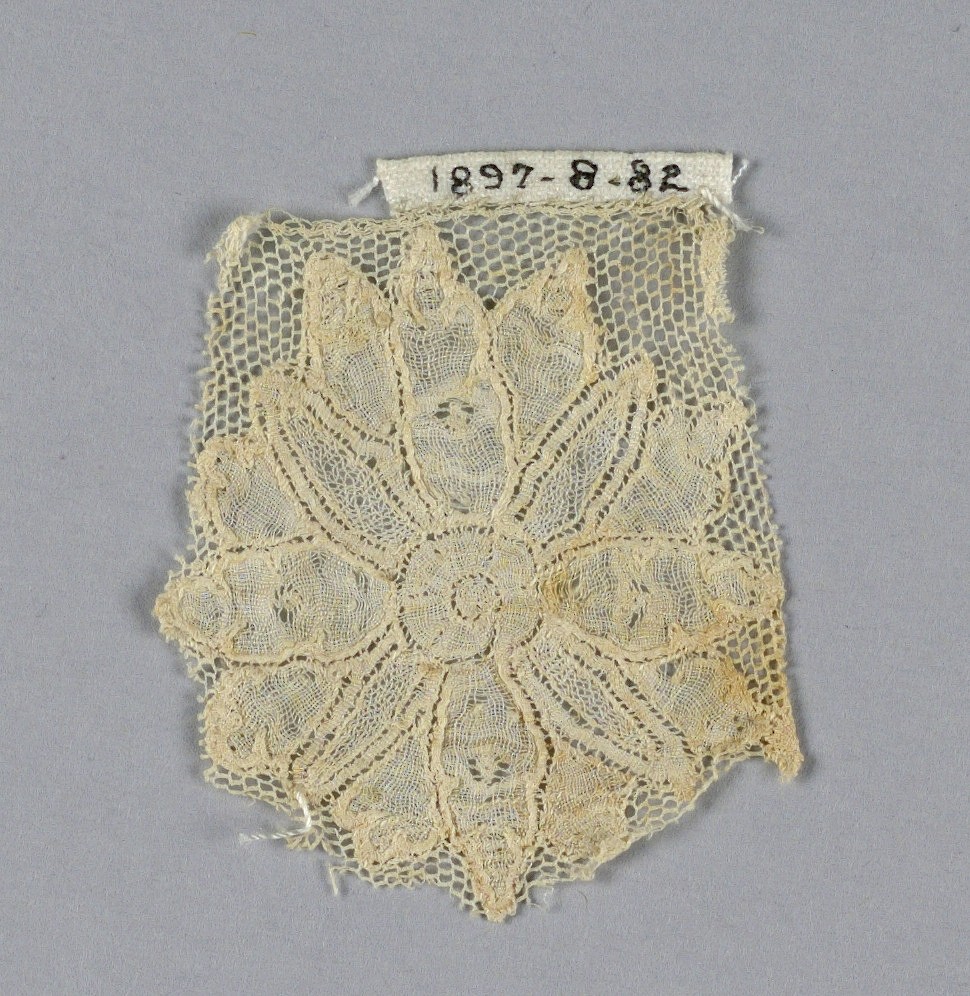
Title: Fragment
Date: late 18th–early 19th century
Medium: linen Technique: bobbin lace (Brussels-style)
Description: Fragment has a single flowerhead mainly in clothwork with some petals containing decorative fillings. Vrai droschel ground.